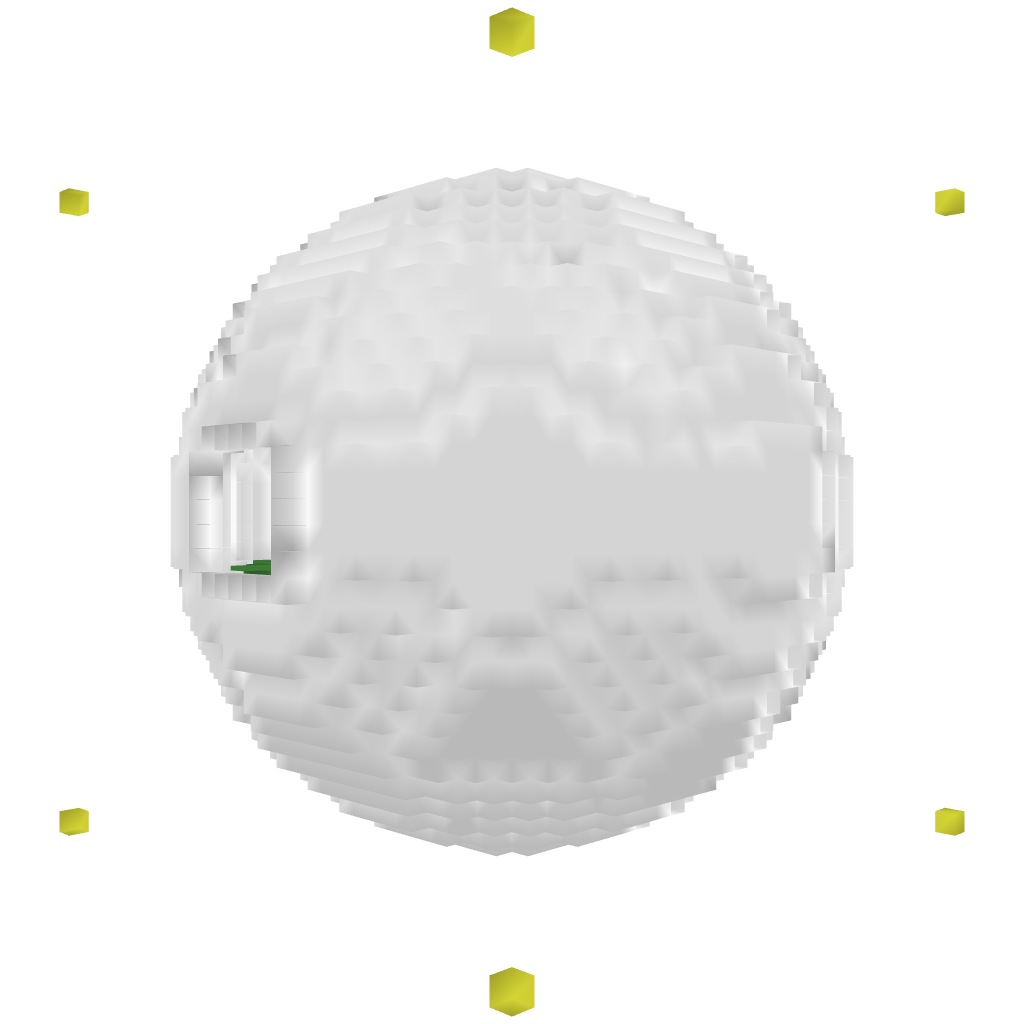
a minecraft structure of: PVP Meadow good quality